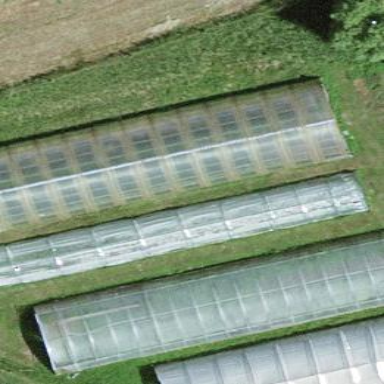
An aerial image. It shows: Greenhouse.